如图，在$\triangle ABC$中，$BC=120$，高$AD=60$，正方形$EFGH$一边在$BC$上，点$E$，$F$分别在$AB$,$AC$上，$AD$交$EF$于点$N$，求$AN$的长

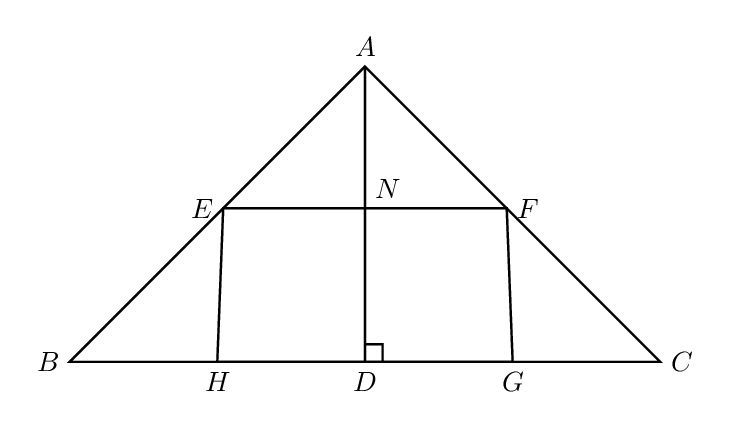
【解答】
\vspace{0.5cm}
\noindent\textbf{【详解】解：设正方形$EFGH$的边长$EF = EH = x$，}
\noindent\textbf{$\because$四边形$EFGH$是正方形，}
\noindent\textbf{$\therefore \angle HEF = \angle EHG = 90^\circ$，$EF \parallel BC$，}
\noindent\textbf{$\therefore \triangle AEF \backsim \triangle ABC$，}
\noindent\textbf{$\because AD$是$\triangle ABC$的高，}
\noindent\textbf{$\therefore \angle HDN = 90^\circ$，}
\noindent\textbf{$\therefore$四边形$EHDN$是矩形，}
\noindent\textbf{$\therefore DN = EH = x$，}
\noindent\textbf{$\because \triangle AEF \backsim \triangle ABC$，}
\noindent\textbf{$\therefore \dfrac{AN}{AD} = \dfrac{EF}{BC}$}
\noindent\textbf{$\because BC=120$，$AD=60$，}
\noindent\textbf{$\therefore AN = 60 - x$，}
\noindent\textbf{$\therefore \dfrac{60 - x}{60} = \dfrac{x}{120}$，}
\noindent\textbf{解得：$x = 40$，}
\noindent\textbf{$\therefore AN = 60 - x = 60 - 40 = 20$．}